Question: I've read all the tickets about this issue, but I still don't get it right. I have a non-document OSX app (for OSX Lion and MountainLion). I want this app to export and import custom data, associated with a custom file extension ".iobs". Internally, these files are just data archived with [NSKeyedArchiver archivedDataWithRootObject:], and saved onto the disk with the "iobs" extension.
So, my check list is this:
1) Export mechanism: checked. My app create correctly .iobs files. If I run "file <filename.iobs>" in the Terminal, I get "iObserve_exportedItems.iobs: Apple binary property list"
2) Declaration of an exported UTI, checked. As shown in the image below. I did NOT declared a custom Document type, since it I never use NSDocument inside my app, and there is no point. Anyway, I already tried and failed. I've tried also different combinations of "Conforms To" entries, but with no success.

3) Is there any 3rd point??? Do I need to start my app once to let the system know? I just ran it in Debug from Xcode so far, and this has no effect. So I guess my Info.plist is wrong, but I filled it from within Xcode4 interface, so???
Thanks for any help, hint, question, suggestion.
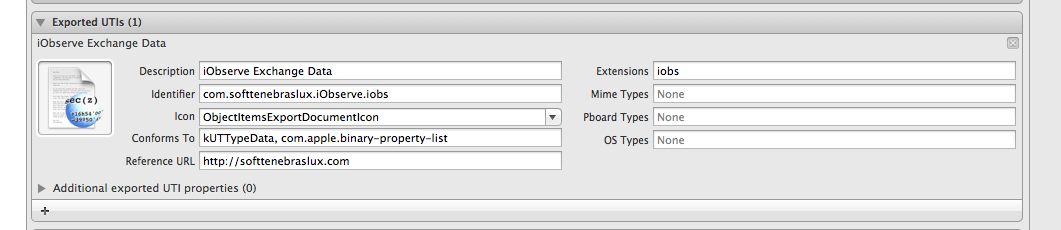
Answer: Ok, so apparently, I do have to declare a document type even if I don't specify a document class. See the attached screenshot. Note that leaving only the Document UTI doesn't work. I do need the two (exported UTI and document type). Note also that if I say it conforms to com.apple.binary-property-list, I don't have the right icon.
And for those who wonder, there is nothing to do to "register" a type (and its subsequent changes) apart from launching the app once.